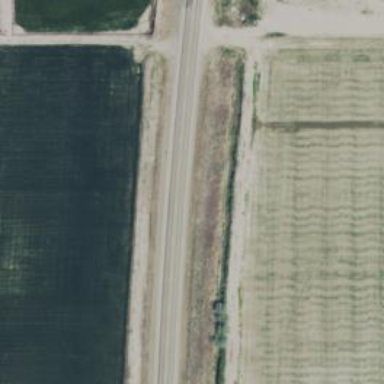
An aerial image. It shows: Asphalt road designated as trunk highway.